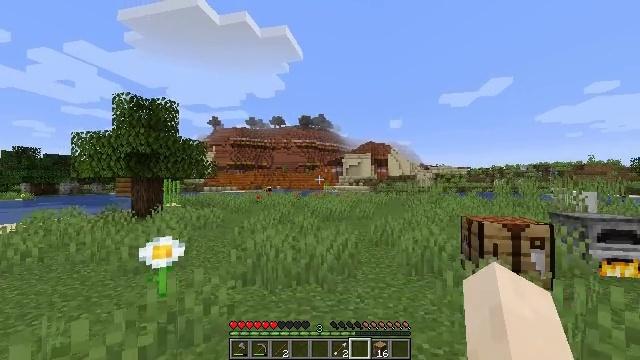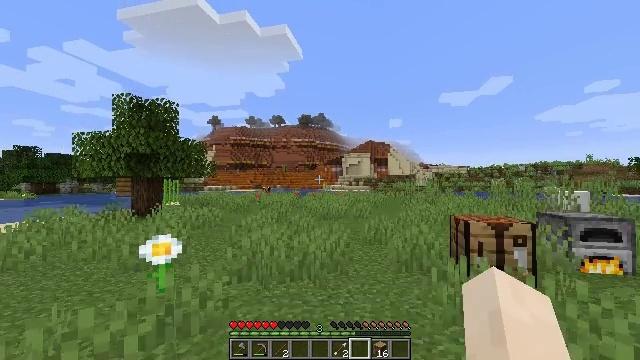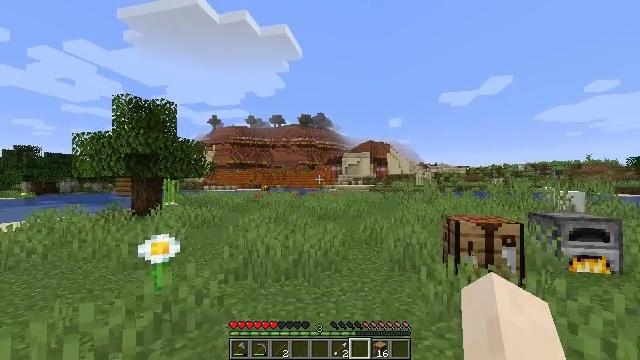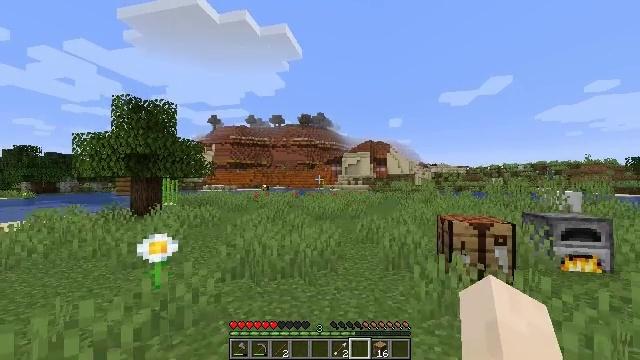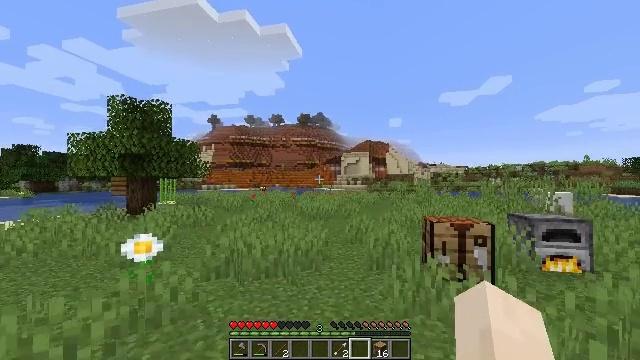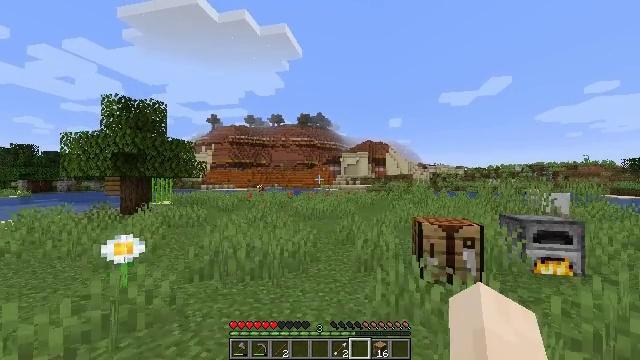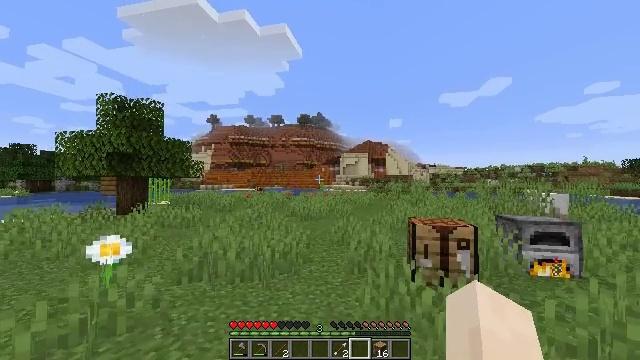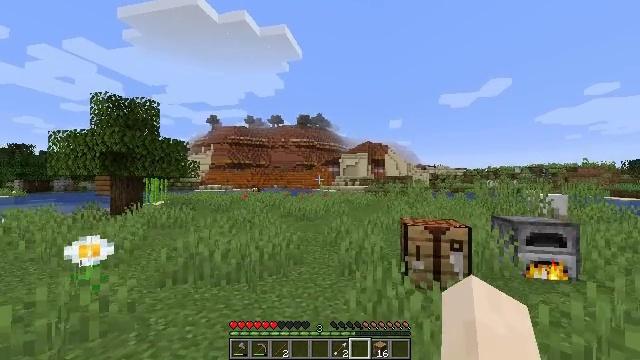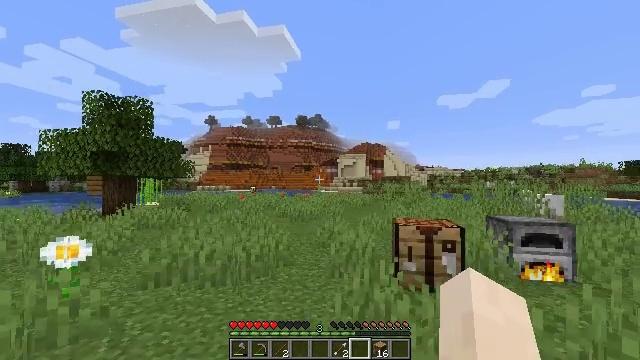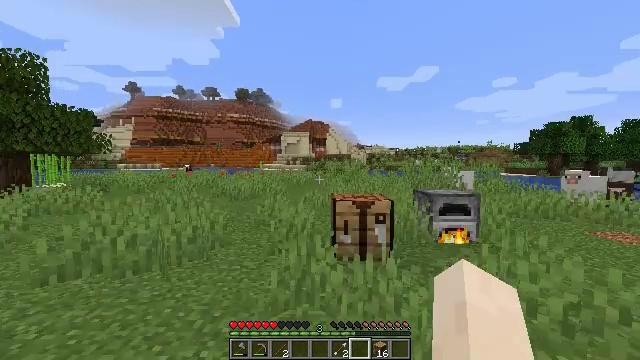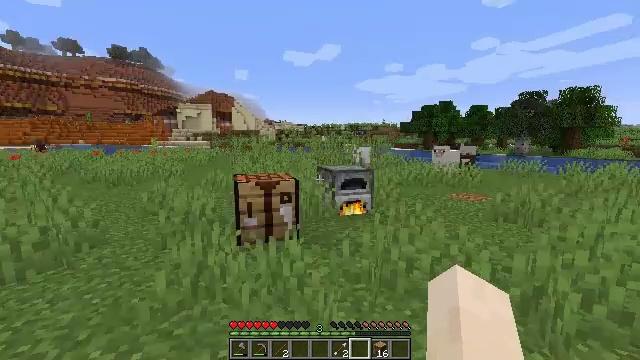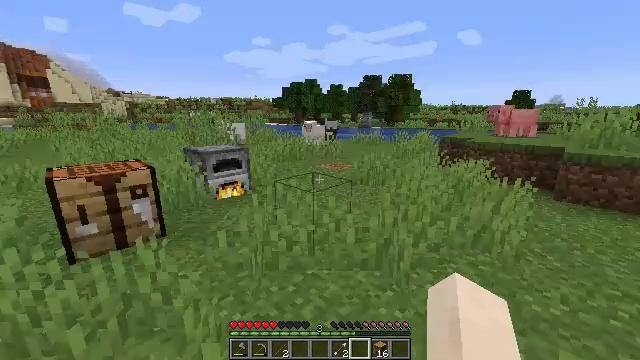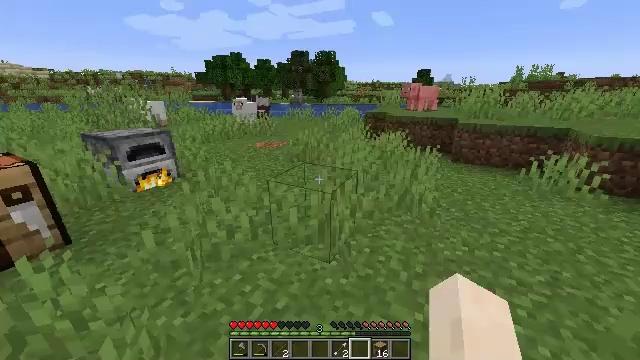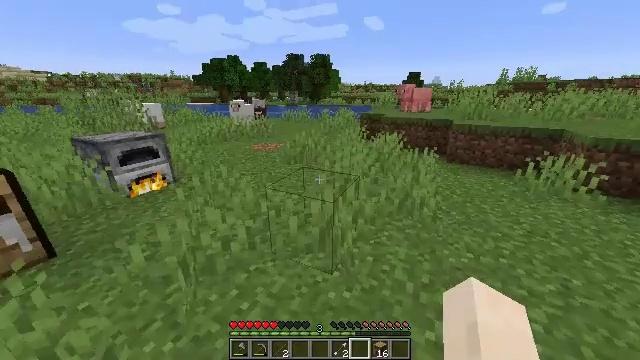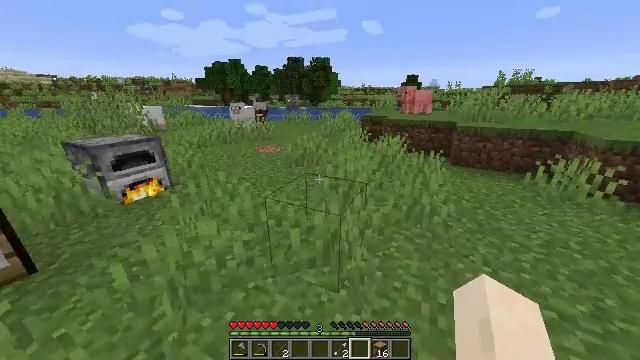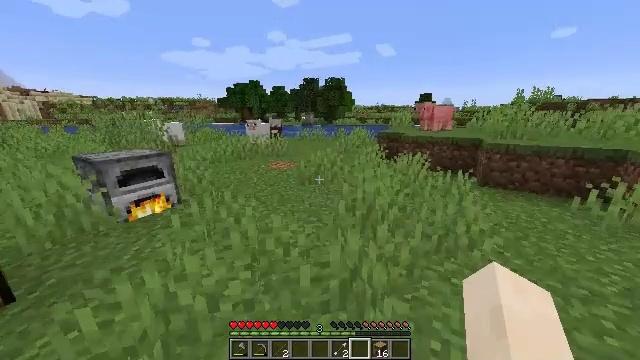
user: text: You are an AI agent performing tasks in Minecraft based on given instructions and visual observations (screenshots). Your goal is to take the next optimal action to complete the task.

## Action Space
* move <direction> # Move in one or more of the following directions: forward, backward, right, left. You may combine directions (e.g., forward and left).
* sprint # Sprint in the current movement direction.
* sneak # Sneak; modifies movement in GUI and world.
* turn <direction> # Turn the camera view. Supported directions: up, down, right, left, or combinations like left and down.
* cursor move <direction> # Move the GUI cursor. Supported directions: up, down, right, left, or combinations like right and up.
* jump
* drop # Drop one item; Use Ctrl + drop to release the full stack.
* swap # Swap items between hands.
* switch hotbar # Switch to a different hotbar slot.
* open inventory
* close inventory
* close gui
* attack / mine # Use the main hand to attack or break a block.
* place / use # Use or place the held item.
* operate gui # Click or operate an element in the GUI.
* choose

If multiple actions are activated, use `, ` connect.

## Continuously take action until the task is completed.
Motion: motion action
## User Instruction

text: Turn raw porkchop into a cooked porkchop using a furnace.
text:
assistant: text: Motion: move back and move right
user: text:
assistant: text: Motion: move back and move right
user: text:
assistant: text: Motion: move right
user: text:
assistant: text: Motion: move forward and move right
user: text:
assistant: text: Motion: move forward and move right
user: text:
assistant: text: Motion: move forward and move right
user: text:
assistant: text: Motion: move forward and move right
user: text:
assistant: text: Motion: move forward and move right
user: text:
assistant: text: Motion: move forward and move right, turn right and down
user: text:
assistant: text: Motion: move forward and move right, sprint, turn right and down
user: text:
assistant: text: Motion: move forward, sprint, turn right and down
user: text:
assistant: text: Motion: move forward, sprint, turn right and down
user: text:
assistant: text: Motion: move forward, sprint, turn right
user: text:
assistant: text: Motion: move forward
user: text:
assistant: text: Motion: move forward, turn left and up
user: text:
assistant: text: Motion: move forward, turn left and up
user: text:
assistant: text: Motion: move forward, turn left
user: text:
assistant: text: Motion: move forward, turn left
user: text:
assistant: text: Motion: move forward, turn left and down
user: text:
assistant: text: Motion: move forward, turn left
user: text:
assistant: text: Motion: move forward, turn left
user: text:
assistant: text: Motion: move forward, turn left
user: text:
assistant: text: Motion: move forward, turn left and down
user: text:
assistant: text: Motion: move forward, turn left and down, use / place
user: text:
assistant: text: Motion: use / place
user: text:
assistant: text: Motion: turn left, use / place
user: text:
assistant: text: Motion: turn left and down
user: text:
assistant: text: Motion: turn left
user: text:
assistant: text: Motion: turn left
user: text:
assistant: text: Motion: turn left, use / place